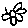
Label: flower